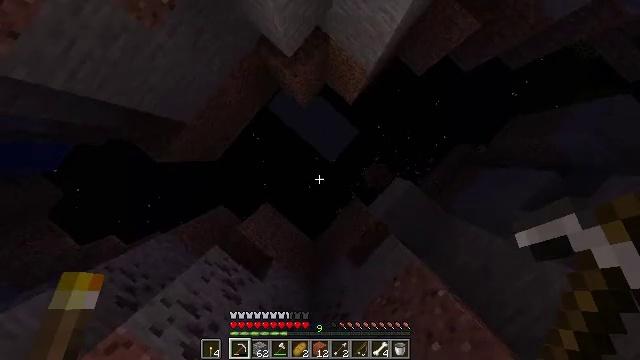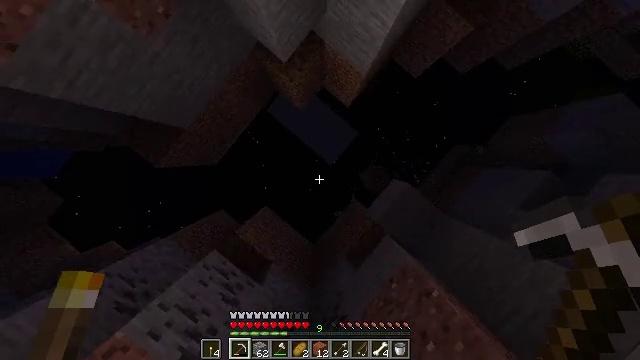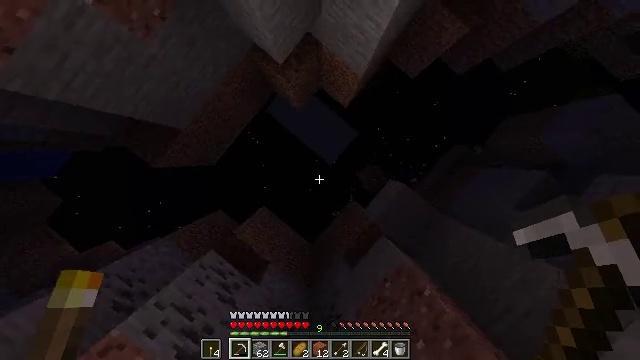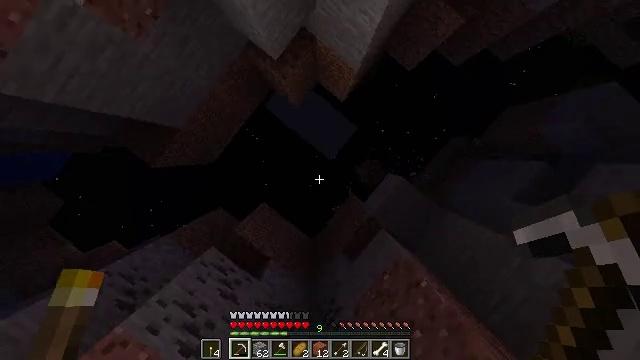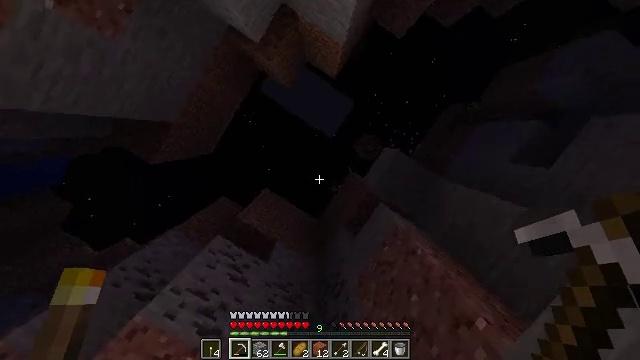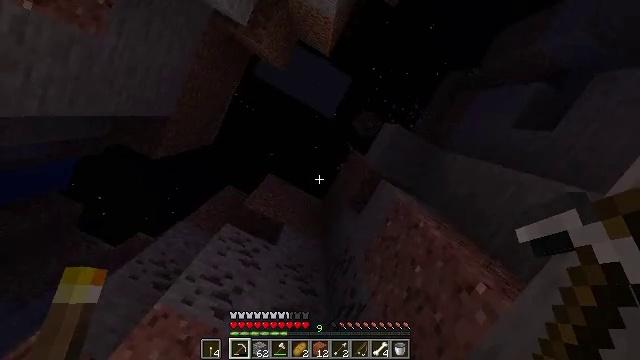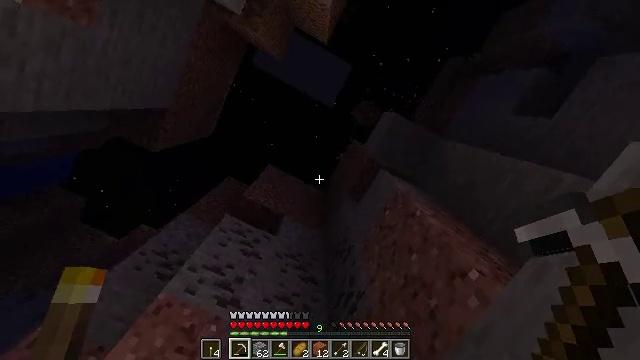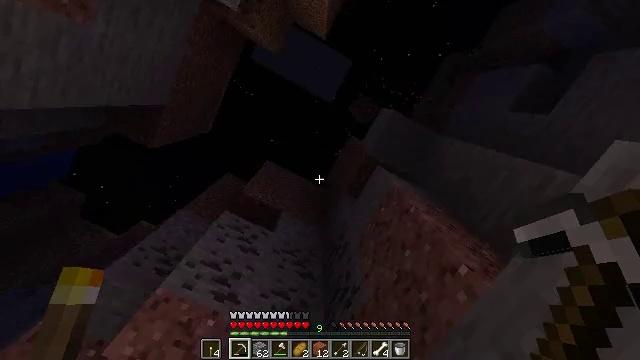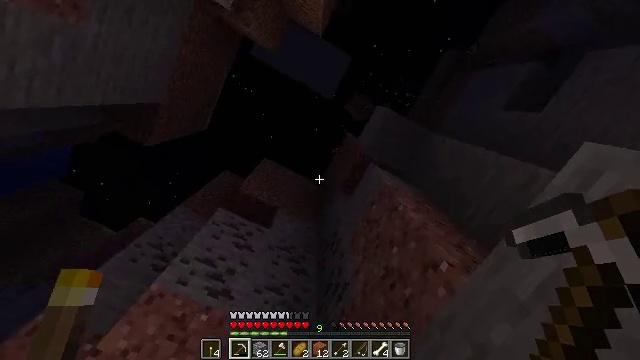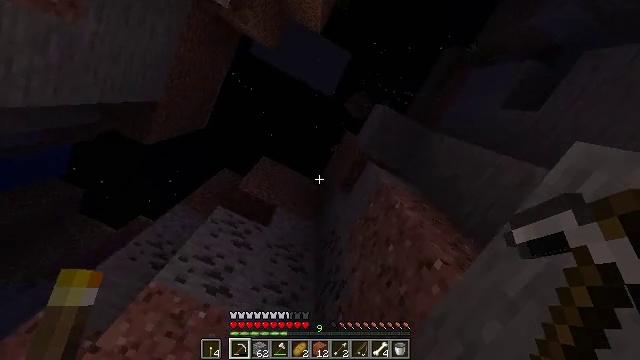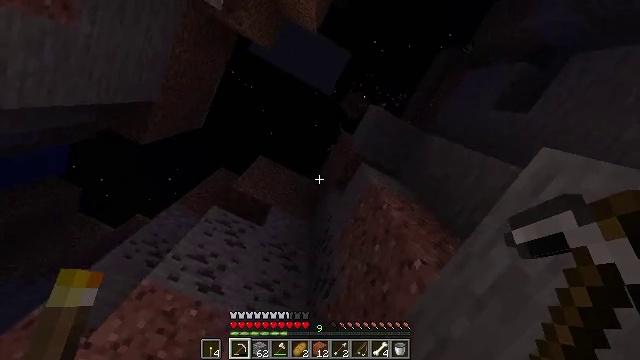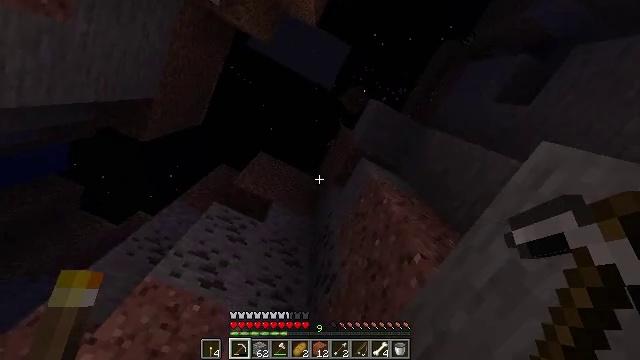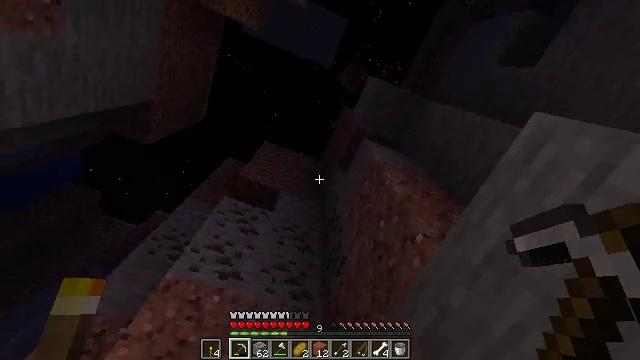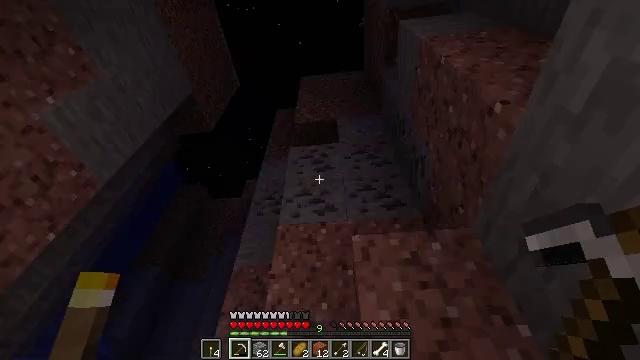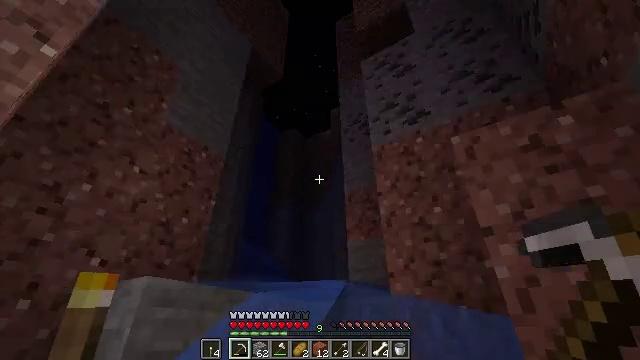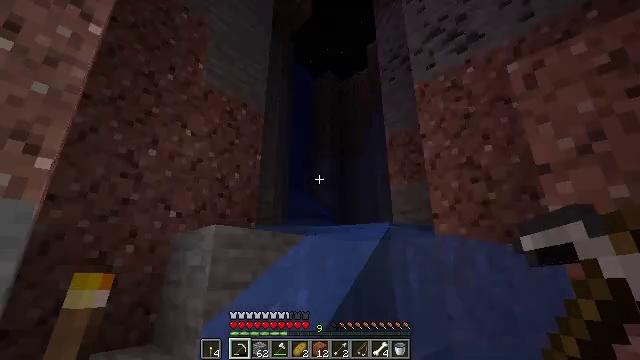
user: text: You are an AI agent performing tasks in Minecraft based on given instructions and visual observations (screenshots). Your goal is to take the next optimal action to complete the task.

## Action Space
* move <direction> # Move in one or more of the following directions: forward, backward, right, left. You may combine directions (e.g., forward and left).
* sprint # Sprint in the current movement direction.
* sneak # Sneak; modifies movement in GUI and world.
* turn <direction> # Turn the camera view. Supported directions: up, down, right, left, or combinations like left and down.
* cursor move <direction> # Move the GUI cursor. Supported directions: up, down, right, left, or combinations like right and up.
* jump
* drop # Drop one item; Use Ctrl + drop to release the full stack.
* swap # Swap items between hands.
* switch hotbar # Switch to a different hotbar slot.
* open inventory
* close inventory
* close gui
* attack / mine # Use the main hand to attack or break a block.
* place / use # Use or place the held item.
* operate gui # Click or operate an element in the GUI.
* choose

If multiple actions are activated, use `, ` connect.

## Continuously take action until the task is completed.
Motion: motion action
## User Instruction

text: Mine the coal ore underground.
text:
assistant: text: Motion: no_op
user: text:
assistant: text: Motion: no_op
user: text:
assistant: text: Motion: turn left and down
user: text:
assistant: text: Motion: turn left and down
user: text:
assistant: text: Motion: turn left and down
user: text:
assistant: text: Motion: turn down
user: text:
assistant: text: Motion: no_op
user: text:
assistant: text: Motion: no_op
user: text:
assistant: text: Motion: no_op
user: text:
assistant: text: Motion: no_op
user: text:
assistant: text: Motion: turn down
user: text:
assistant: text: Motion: turn left and down
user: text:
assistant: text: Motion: turn left and down
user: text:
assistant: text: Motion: turn left and down
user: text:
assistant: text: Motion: turn left and down
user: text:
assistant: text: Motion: turn left and down
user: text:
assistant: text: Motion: turn left and down
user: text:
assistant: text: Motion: turn left and down
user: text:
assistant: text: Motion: turn down
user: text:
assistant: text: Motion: turn down
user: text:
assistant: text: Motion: no_op
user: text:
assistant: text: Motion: move forward
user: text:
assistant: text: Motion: move forward
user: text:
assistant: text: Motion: move forward, turn right and up
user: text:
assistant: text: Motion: move forward
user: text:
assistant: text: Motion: move forward
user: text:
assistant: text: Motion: move forward
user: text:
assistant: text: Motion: move forward
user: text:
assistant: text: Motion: move forward
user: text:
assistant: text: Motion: move forward